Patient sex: M
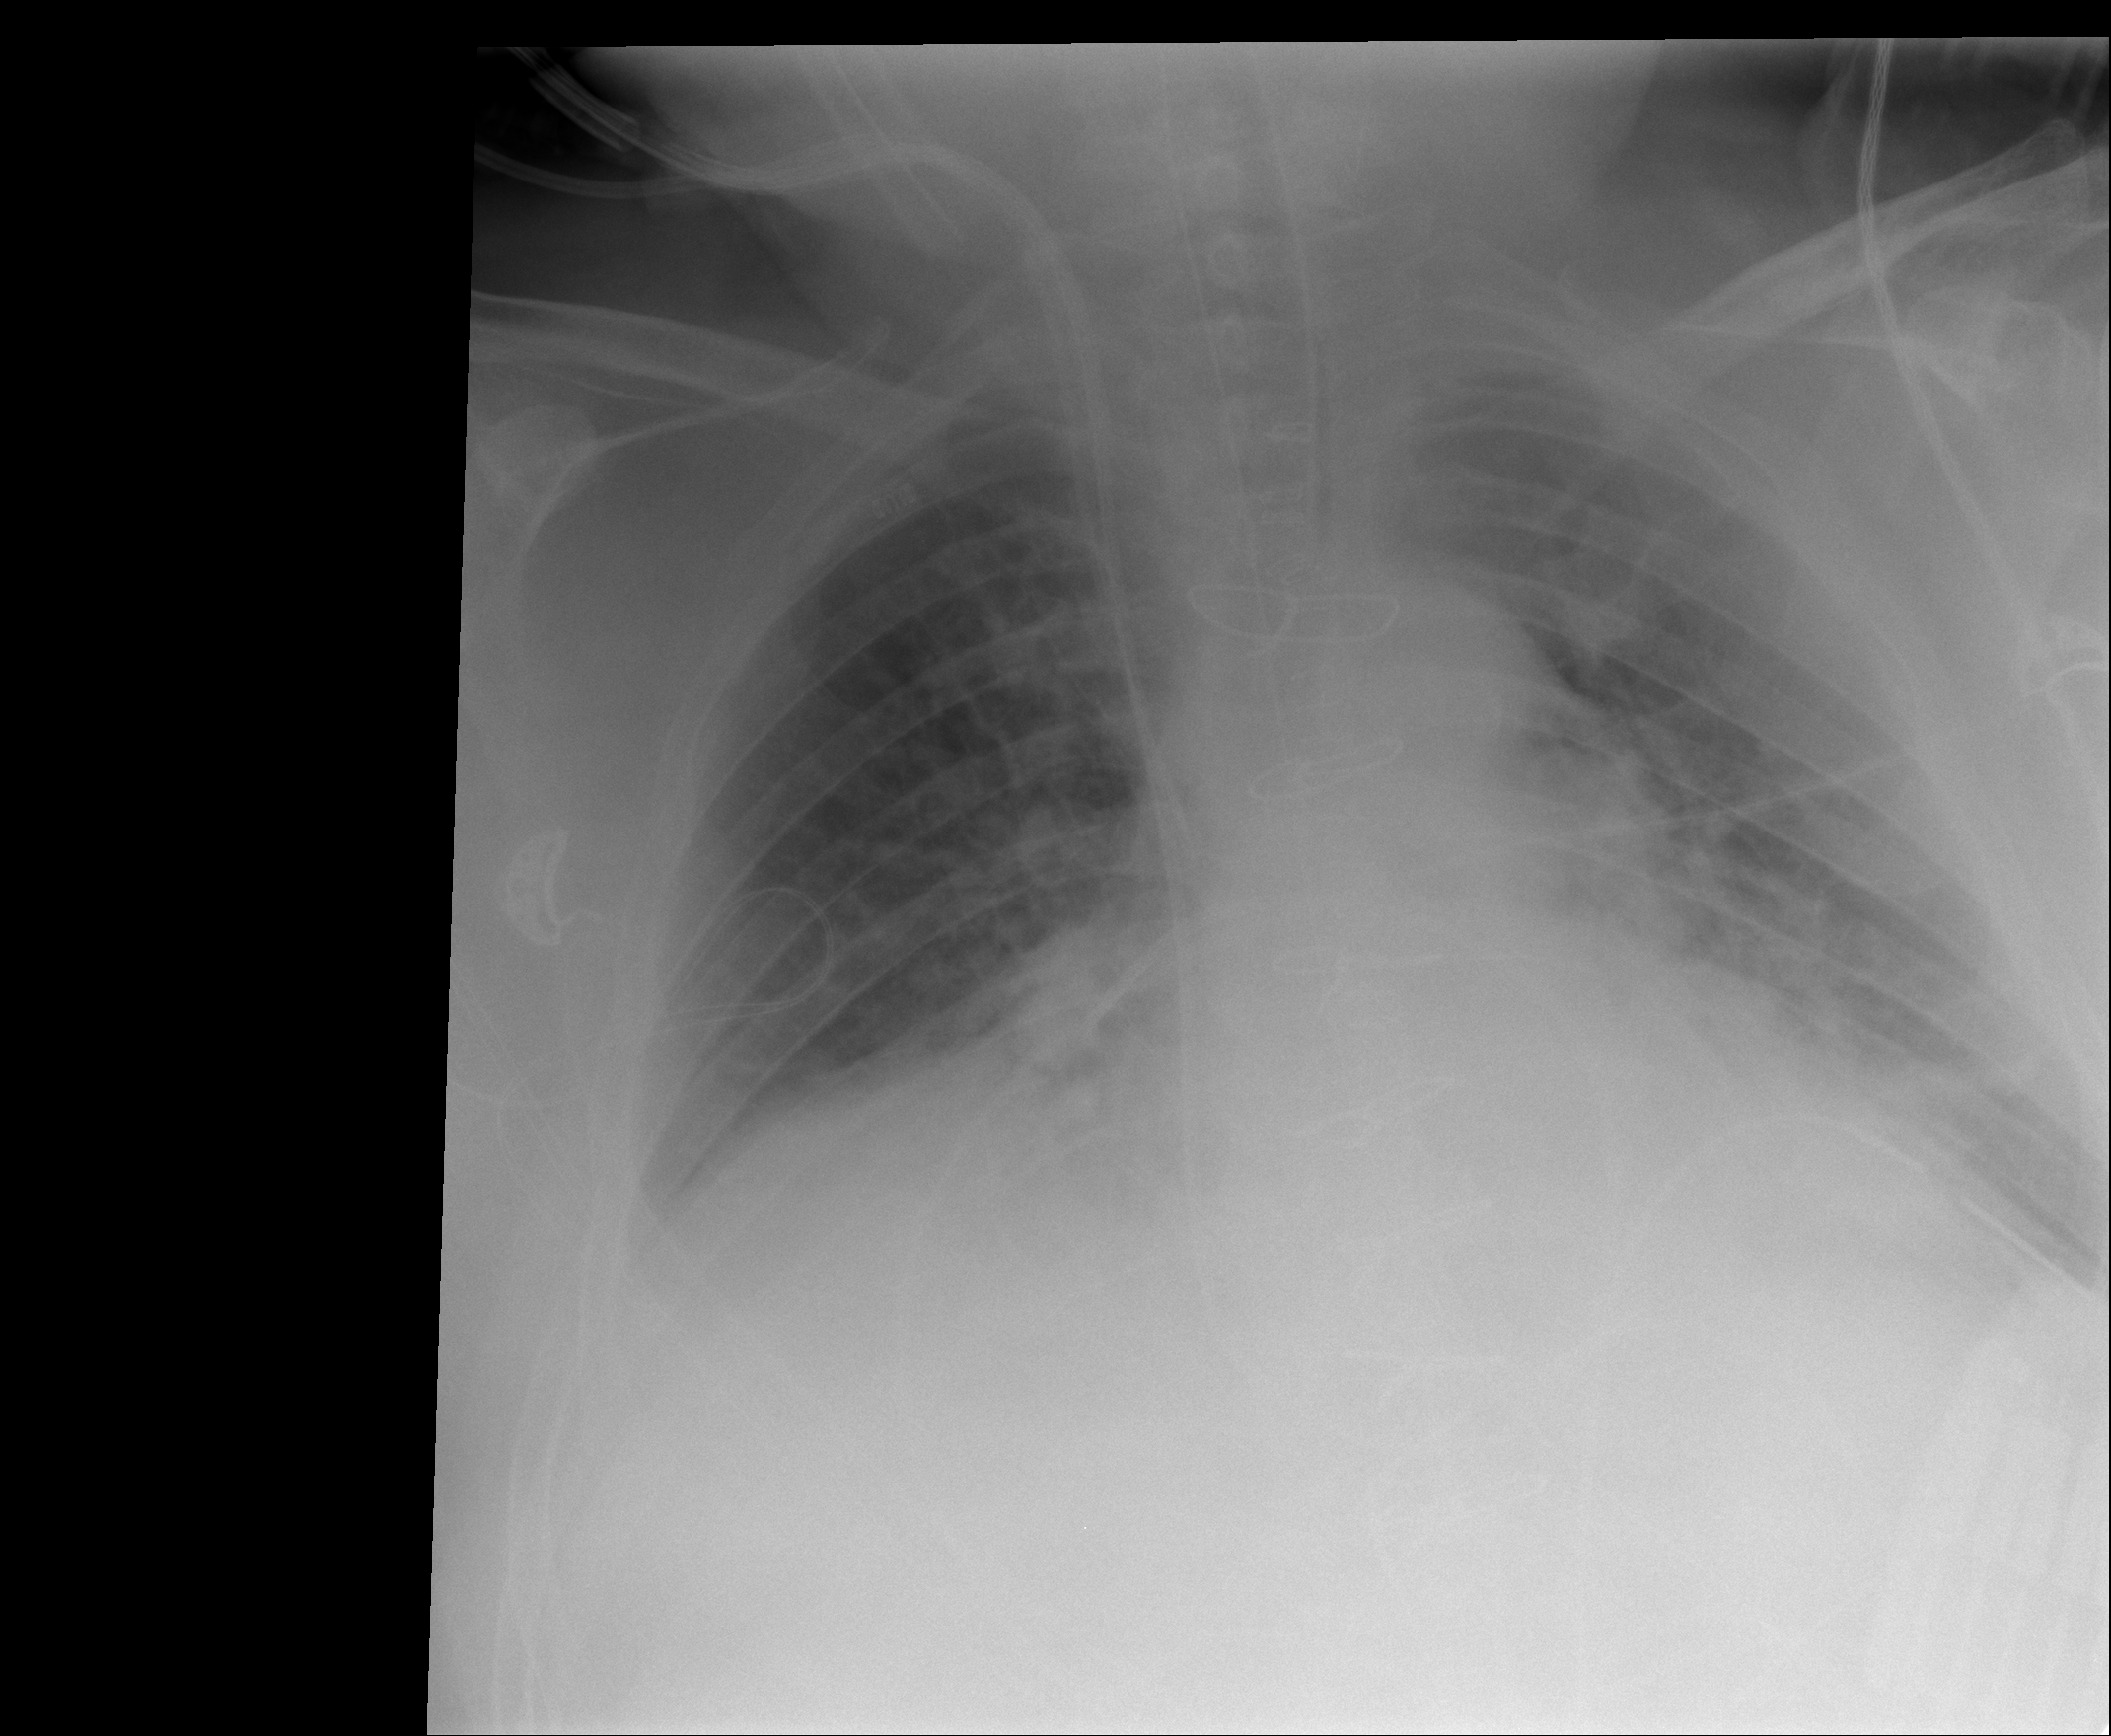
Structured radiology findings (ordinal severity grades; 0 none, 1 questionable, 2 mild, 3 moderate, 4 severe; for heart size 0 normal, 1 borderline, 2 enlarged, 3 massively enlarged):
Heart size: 2
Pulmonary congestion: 1
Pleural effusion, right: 1
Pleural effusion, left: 2
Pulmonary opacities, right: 0
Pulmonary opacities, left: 0
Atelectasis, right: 2
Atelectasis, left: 2